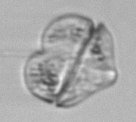
Label: Karenia